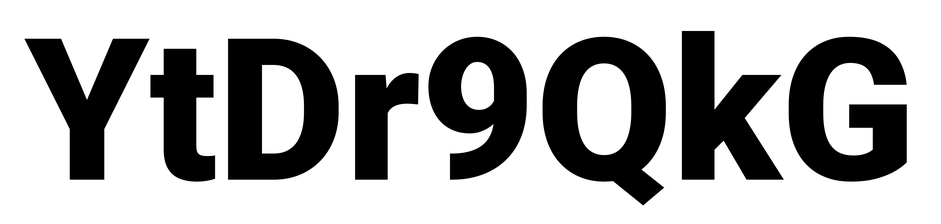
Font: Roboto_Black